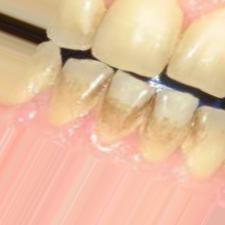
Condition: Tooth Discoloration